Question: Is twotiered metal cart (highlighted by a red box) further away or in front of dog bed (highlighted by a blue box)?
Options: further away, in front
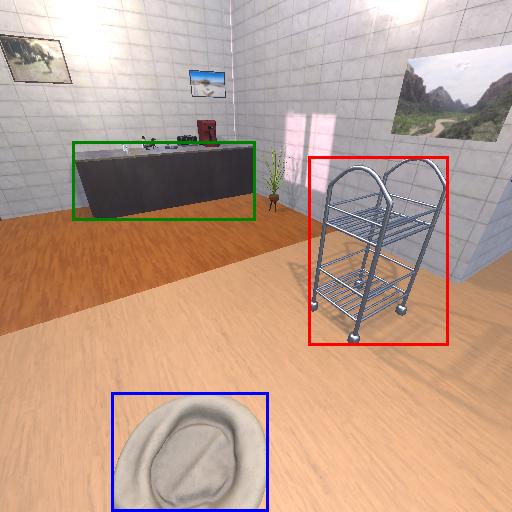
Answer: further away